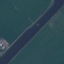
Land use / land cover: River